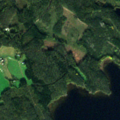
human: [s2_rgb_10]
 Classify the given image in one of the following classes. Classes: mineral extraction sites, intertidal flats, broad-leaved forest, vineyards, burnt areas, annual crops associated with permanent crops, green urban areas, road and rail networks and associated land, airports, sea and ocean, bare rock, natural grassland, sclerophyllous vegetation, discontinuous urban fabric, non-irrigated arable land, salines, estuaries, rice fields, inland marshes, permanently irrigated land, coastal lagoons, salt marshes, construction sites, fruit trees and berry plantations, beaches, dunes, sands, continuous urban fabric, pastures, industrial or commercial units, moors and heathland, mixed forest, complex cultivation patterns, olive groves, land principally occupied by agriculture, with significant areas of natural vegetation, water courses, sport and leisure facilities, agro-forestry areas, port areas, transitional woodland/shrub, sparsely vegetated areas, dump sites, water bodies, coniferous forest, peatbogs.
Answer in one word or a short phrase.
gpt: land principally occupied by agriculture, with significant areas of natural vegetation, coniferous forest, transitional woodland/shrub, water bodies